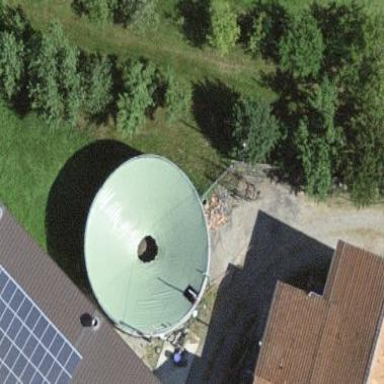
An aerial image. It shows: Storage tank with man-made structure.